Question: I want to create uitableview like the following , also I need to add a third section that contains rows
any suggestion please
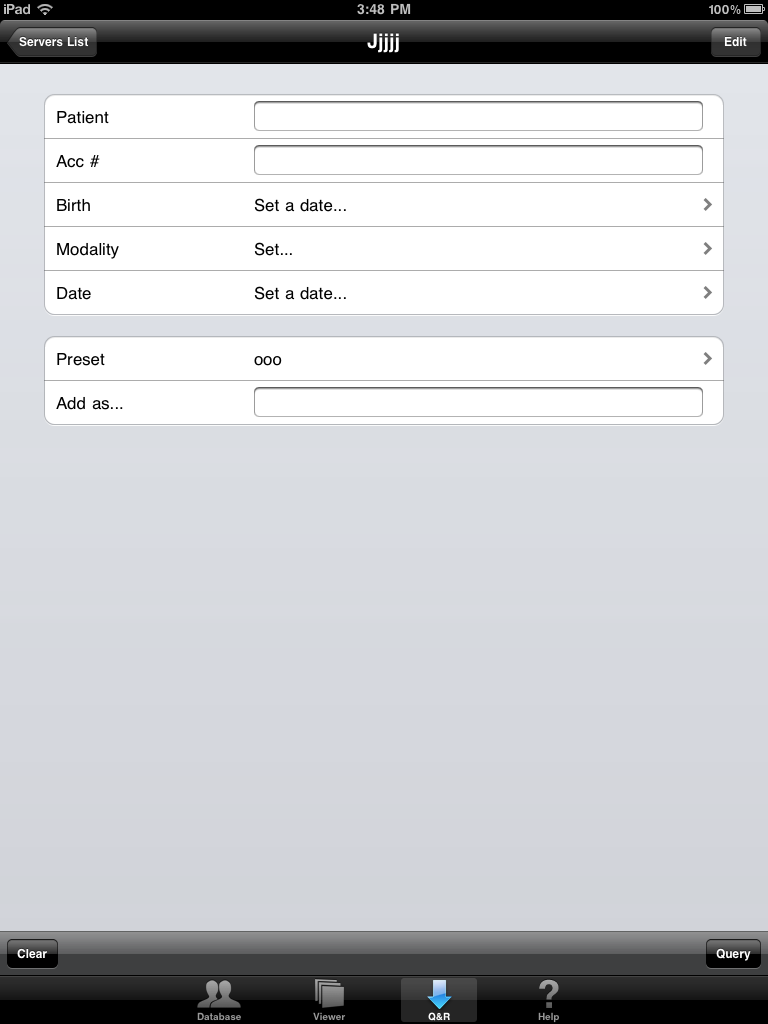
Answer: Do all of this in an UITableViewController with -
'''
UITableViewDelegate, UIPickerViewDelegate, UITableViewDataSource, UIPickerViewDataSource -
'''
For Patient & ACC => Set a UITextField as a Subview (Do this in the cellForRowAtIndexPath for their respective rows)
For Birth and Date => Use the UIDatePickerView and for row ==2 and row ==4 respectively.
For Modality => I do not know what you mean by that; But you need to do something similar
For getting another section for the other two values; Return Section = 2 in
'''
(NSInteger)numberOfSectionsInTableView:(UITableView *)tableView
'''
and set title for those accordingly (if needed)
Code :
'''
- (UITableViewCell *)tableView:(UITableView *)tableView cellForRowAtIndexPath:(NSIndexPath *)indexPath
{
static NSString *CellIdentifier = @"Cell";
UITableViewCell *cell = [tableView dequeueReusableCellWithIdentifier:CellIdentifier];
if (cell == nil) {
cell = [[[UITableViewCell alloc] initWithStyle:UITableViewCellStyleValue1 reuseIdentifier:CellIdentifier] autorelease];
UITextField *textField = [[UITextField alloc]initWithFrame:CGRectMake(110, 10, 185, 30)];
textField.clearsOnBeginEditing = YES;
textField.textAlignment = UITextAlignmentRight;
textField.returnKeyType = UIReturnKeyDone;
textField.delegate = self;
[cell.contentView addSubview:textField];
if (indexPath.row == 2)
{
UIDatePicker *datePicker = [[UIDatePicker alloc] init];
datePicker.datePickerMode = UIDatePickerModeDate;
[datePicker addTarget:self action:@selector(datePickerValueChangedd:) forControlEvents:UIControlEventValueChanged];
datePicker.tag = indexPath.row;
textField.inputView = datePicker;
NSDateFormatter *df = [[NSDateFormatter alloc] init];
df.dateStyle = NSDateFormatterMediumStyle;
NSString *local;
local = [self datePickerValueChangedd: datePicker];
NSLog(@"%@", local);
textField.text =local;
[datePicker reloadInputViews];
[datePicker release];
}
}
// Configure the cell...
NSInteger row = [indexPath row];
cell.textLabel.text = [doseInfoDetailsArray objectAtIndex:row];
return cell;
'''
}